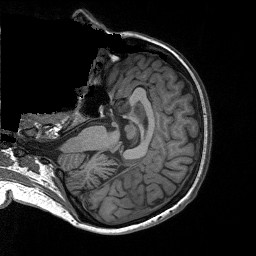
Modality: T1w
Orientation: axial